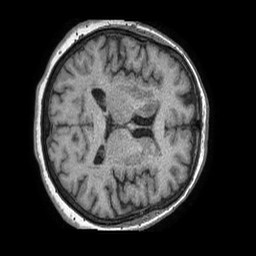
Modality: T1w
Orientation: axial
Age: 72
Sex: female
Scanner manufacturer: philips
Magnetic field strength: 1.5 T
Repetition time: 0.007611 s
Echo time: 0.003472 s